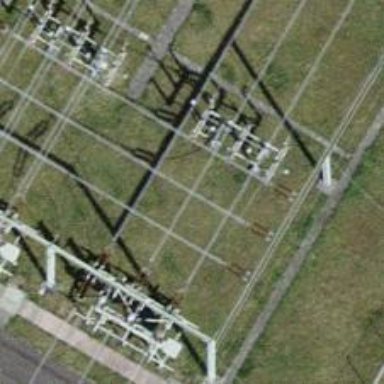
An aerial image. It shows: Power line with 3 cables. The line type is busbar.